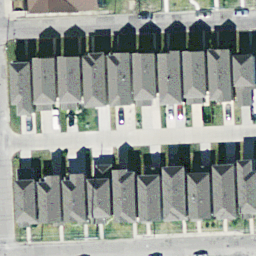
Label: residential